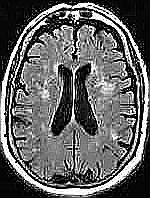
Label: notumor